Question: I have a menu made of an li list. Each li item needs to have a different background color, according to its position in the list:
The first item is pink,
the second is orange,
the third is green,
and so on...

Each item has its own ID, so it's supposedly no problem to give each a CSS style of its own. (For example, the first item's ID is menu-item-30, the second item's ID is menu-item-57, and so on, with random numbers as their IDs.)
However, the site is supposed to operate in different languages, and in each of those languages the list items have different IDs. (For example, the item with ID menu-item-30 in the English menu, has ID menu-item-241 in the French menu.)
I'm wondering if the only way to accomplish this is by adding the IDs to the CSS rules, like so:
'''
#header #access li.menu-item-30,
#header #access li.menu-item-210, /*spanish*/
#header #access li.menu-item-241 /*french*/{
/*add header prefix to li's only'*/
background: url('images/headers/navbar.png') 0 -124px repeat-x transparent;
border-bottom: 3px solid #f26122;
'''
}
Or if there is a way - - to use a more general rule, such as nth-child or such.
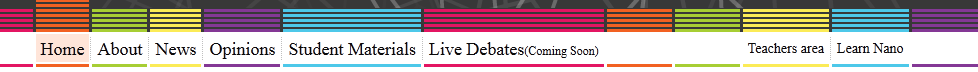
Answer: There is one way. You can append 'rel="home"' attribute for element and then with css you will be able do that: '#header #access li a[rel="home"] { }'
If you don't have access to the code, then the only way is to write css for each element.